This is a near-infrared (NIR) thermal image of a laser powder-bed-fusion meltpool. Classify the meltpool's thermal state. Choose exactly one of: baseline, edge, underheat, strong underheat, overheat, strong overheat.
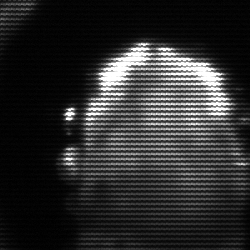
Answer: baseline